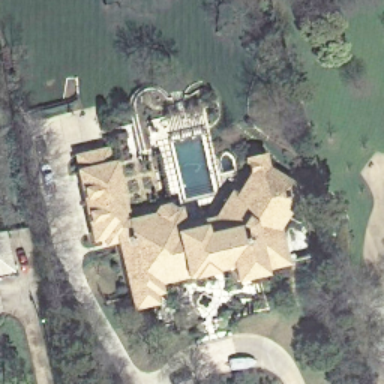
A villa with orange roofs is surrounded by trees and lawn in the sparse residential area .